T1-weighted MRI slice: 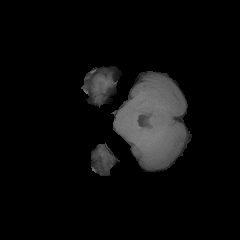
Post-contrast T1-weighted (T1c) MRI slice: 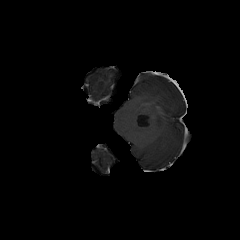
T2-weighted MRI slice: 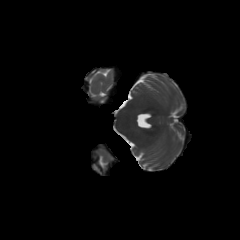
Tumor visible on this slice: no